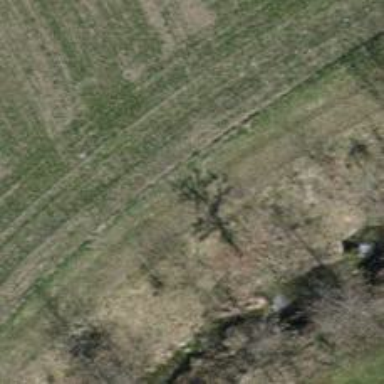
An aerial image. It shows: Track with grass surface. The track type is grade3.